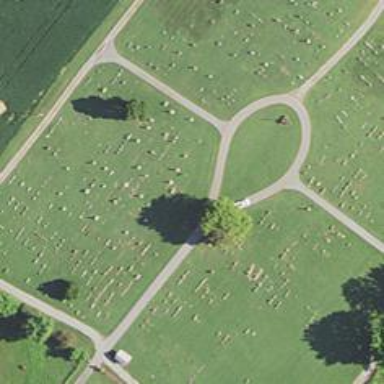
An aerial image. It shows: Cemetery or graveyard.